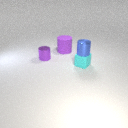
large purple rubber cylinder to the left of small cyan rubber cube